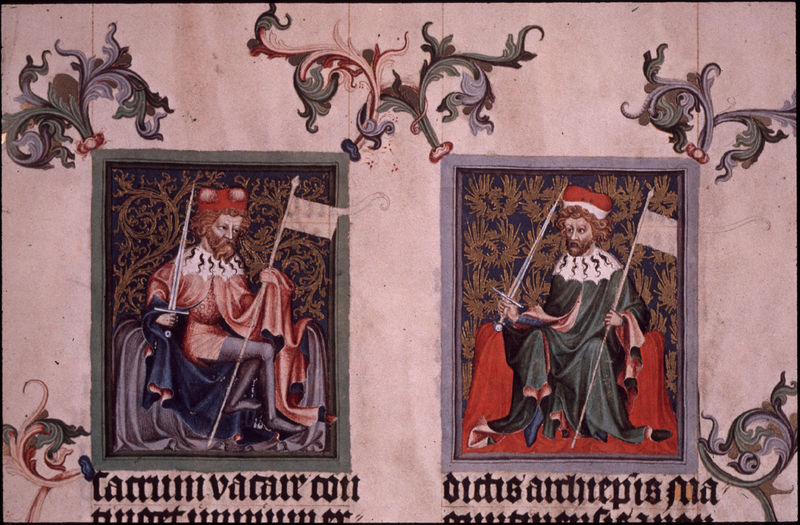
Titel: Die Goldene Bulle
Institution: Wien, Österreichische Nationalbibliothek
Schlagwörter: blau, sitzen, blume, rot, malerei, ornament, halten, hermelin, kragen, gewand, mantel, reich, pflanze, schrift, papier, fahnen, fahne, detail, ornamente, buch, seite, schwert, text, waffe, ranke, mittelalter, könige, teuer, miniatur, miniaturen, latein, manuskript